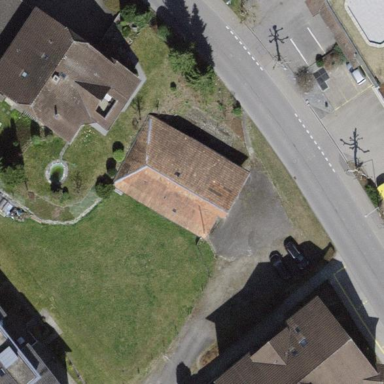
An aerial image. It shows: Hut.